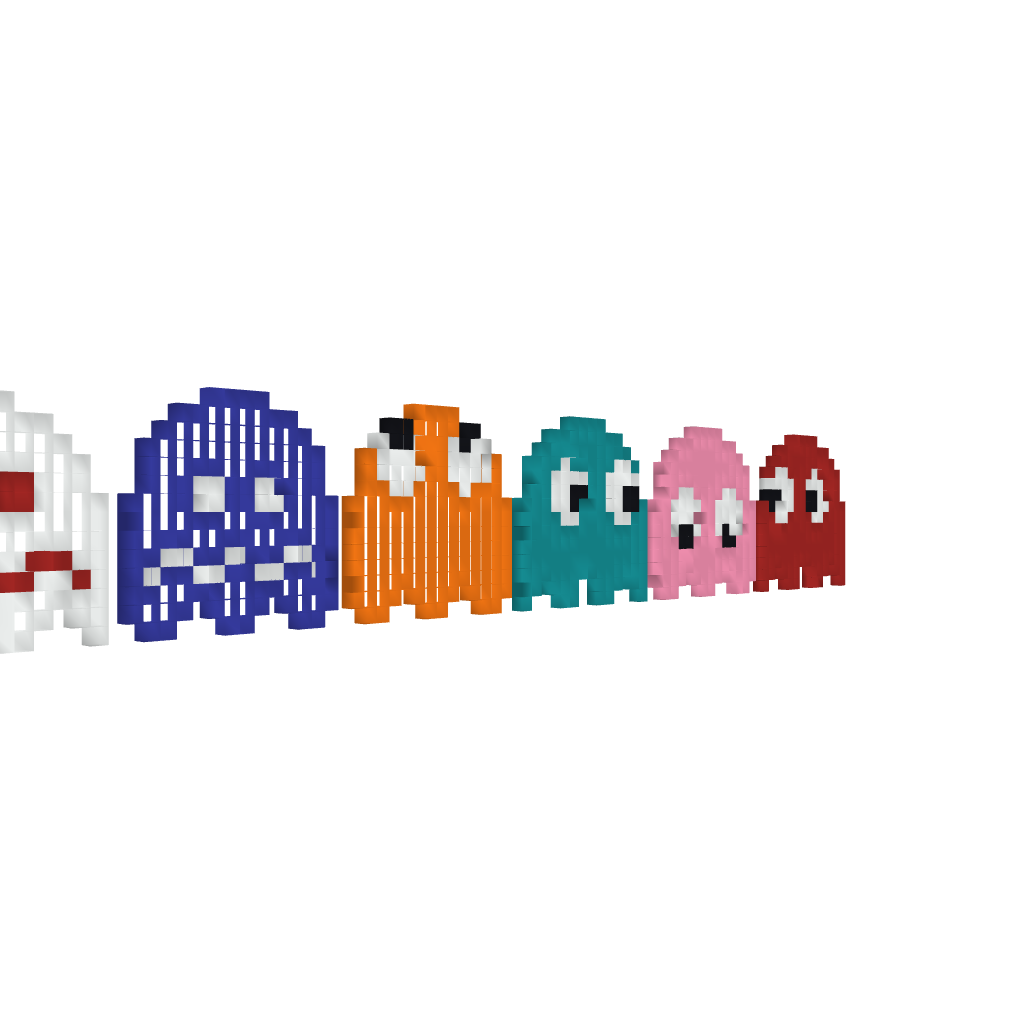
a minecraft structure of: Pac-man Ghosts